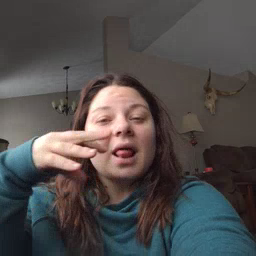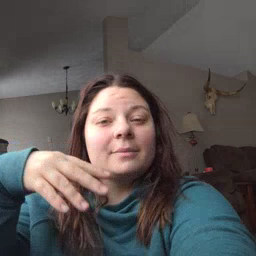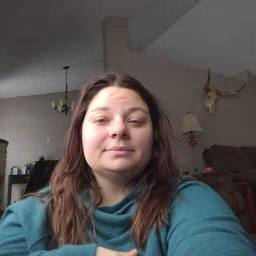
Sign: lamp